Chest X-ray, PA view. Patient: 42 years old, sex F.
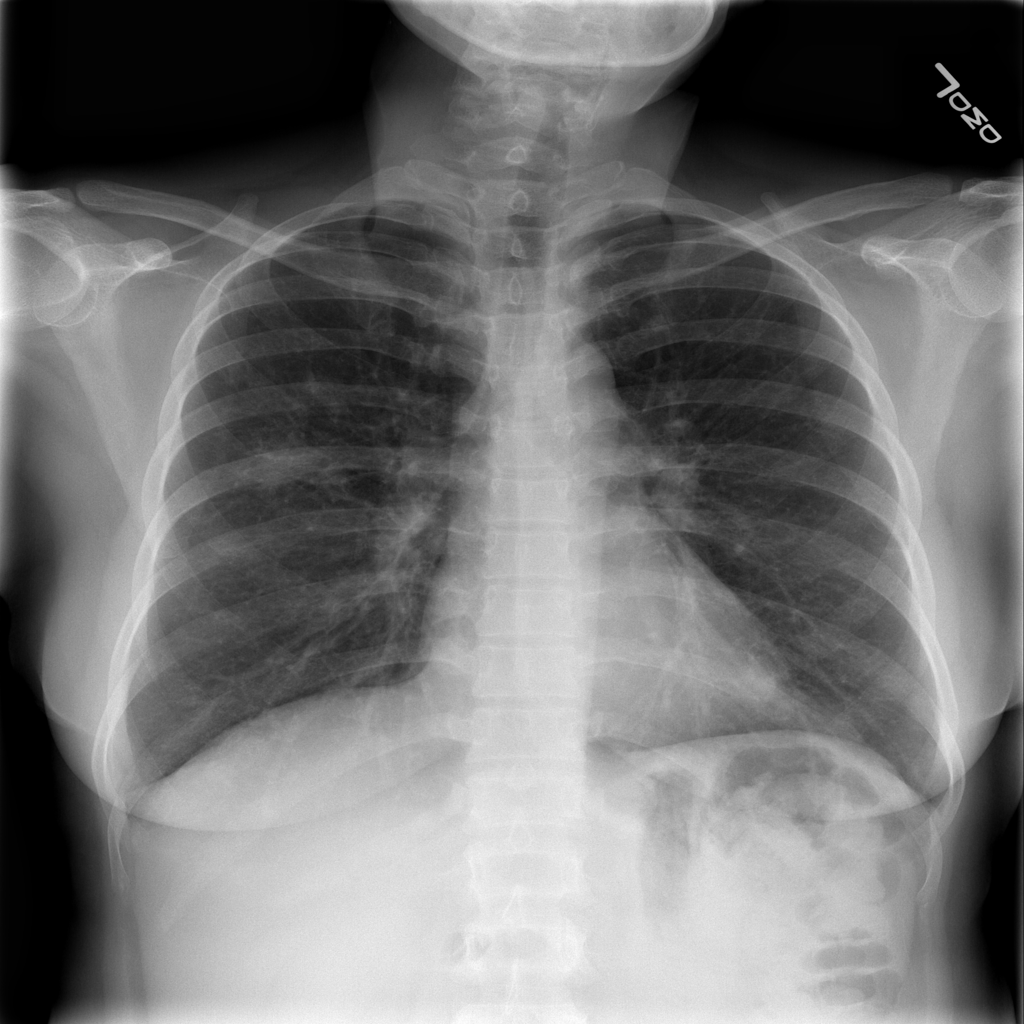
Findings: Infiltration